Question: Rather than try describe it, I should just show you. The Korean text is loaded by Ajax when the page is ready. The English options on the right are also loaded in this way but they are fine. The only difference I can see is that they are DIVs whereas the Korean is in a SPAN but I need to it to be the way to let it re-size to the contents and yet stay centered in the same spot. I have not been able to achieve this properly when it's rendered as a block or even with float left. Has anyone ever experienced this before?

This is the CSS for the SPAN #base and it's containing SPAN #basewrap which is the container
'''
#base
{
background-color: #B8BFCD;
font-size: 35.5pt;
padding: 29px;
-moz-border-radius: 10px;
border-radius: 10px;
border: 1px solid;
}
#basewrap
{
width: 591px;
text-align: center;
position: relative;
left: -25%;
top: 51px;
height: 113px;
}
<div style="z-index:100;" id="baselabel"><span class="eng">Korean</span><span class="kor">hangugeo daneo</span>
<div class="ttslink" onclick="$(&quot;#please&quot;).text(&quot;please be patient!&quo t;).css(&quot;color&quot;,&quot;green&quot;).fadeIn(300).delay(1400).fadeOut(300);var kor = $(&quot;#base&quot;).text();var tts = window.open(&quot;http://text-to- speech.imtranslator.net/speech.asp? url=WMfl&amp;dir=ko&amp;text=&quot;+kor,&quot;mywindow&quot;,&quot;location=no,status=no,scr ollbars=no,width=0,height=0&quot;);">
<img alt="korean audio" src="speaker.png"></div></div>
<span id="basewrap"><span id="base">mogyog sugeon</span></span>
'''
And this is the JQuery code that does the dynamic loading, word groups are pulled from MySQL with a PHP script and sent back as JSON
'''
var getset = function (){
$("#qcount").text("/" + qcount);
$("#wincount").text(wincount);
var percent = parseFloat(wincount/qcount*100).toFixed(0);
if (isNaN(percent)){percent = 0};
$("#percent").text("(" + percent + "%)");
$.ajax({
type: "POST",
url: "gamescript.php",
data: "correct="+correct+"&win="+win+"&id="+baseid,
success: function(json){
var r = eval(json);
if (r.length < 4){alert("there are no new words left! Reloading page");location.reload();};
$("#base").html(r[0]["korean"]).data("id", r[0]["id"]);
random($("#option"));
$(".option").each(function(){
$(this).mouseover(function(){
if($(this).css("background-color")!= "rgb(183, 190, 204)" && $(this).css("background-color")!= "rgb(229, 232, 238)")return;
$(this).css({'background-color' : "#E5E8EE"});
}).mouseout(function(){
if($(this).css("background-color")!= "rgb(183, 190, 204)" && $(this).css("background-color")!= "rgb(229, 232, 238)")return;
$(this).css("background-color", "#B7BECC");
})
});
$("#option1").html(r[0]["english"]).data("id", r[0]["id"]).css("background- color","#B7BECC");
$("#option2").html(r[1]["english"]).data("id", r[1]["id"]).css("background-color","#B7BECC");
$("#option3").html(r[2]["english"]).data("id", r[2]["id"]).css("background-color","#B7BECC");
$("#option4").html(r[3]["english"]).data("id", r[3]["id"]).css("background-color","#B7BECC");
loading = 0;
},
error: function(){alert("error")}
});
}
'''
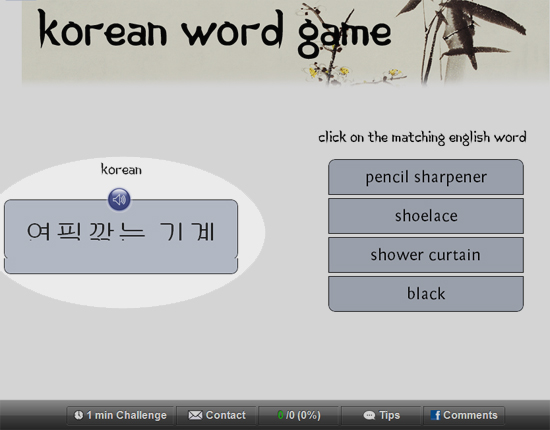
Answer: thanks, I actually fixed the problem by turning all icons into sprites , it was the fact that there was an image above the span that caused it to mess up, now that the sprites all have predetermined dimensions everything is fine. In retrospect I could have probably fixed it by simply specifying the image dimensions in the first place. but this is better all round :)